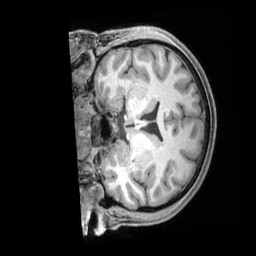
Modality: T1w
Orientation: coronal
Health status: healthy
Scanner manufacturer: siemens
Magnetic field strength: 3 T
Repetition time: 2.4 s
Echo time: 0.00201 s